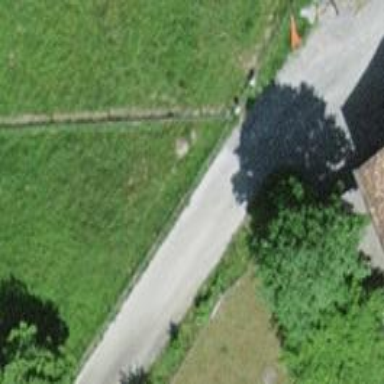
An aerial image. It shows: Well-maintained track road of grade 1.